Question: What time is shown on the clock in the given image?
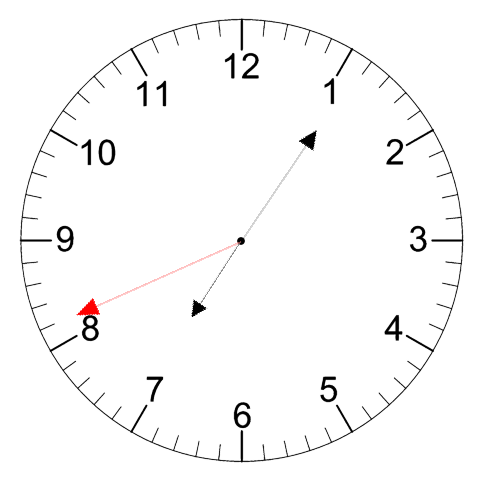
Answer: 07:05:41